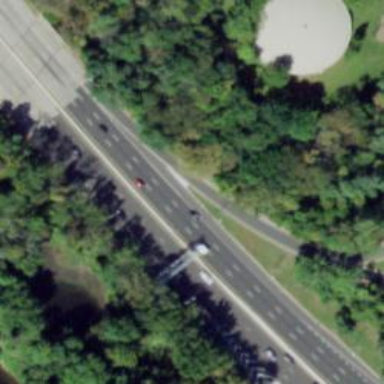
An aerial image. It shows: Asphalt trunk link road.